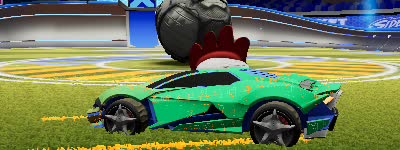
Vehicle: werewolf